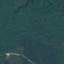
Land use / land cover: Forest